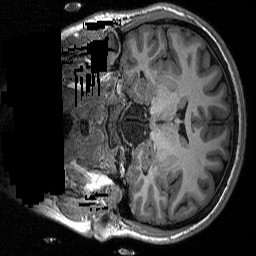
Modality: T1w
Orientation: coronal
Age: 23
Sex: female
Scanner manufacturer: siemens
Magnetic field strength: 3 T
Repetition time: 2.3 s
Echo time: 0.00298 s